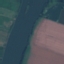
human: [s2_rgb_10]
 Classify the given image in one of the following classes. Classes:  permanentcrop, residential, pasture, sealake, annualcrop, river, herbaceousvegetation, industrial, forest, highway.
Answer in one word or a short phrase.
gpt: River